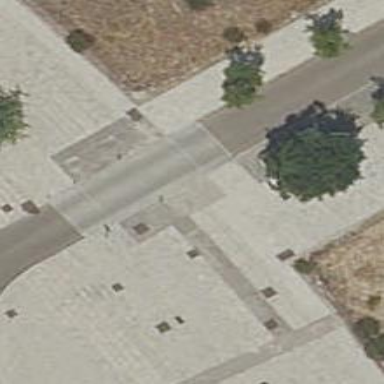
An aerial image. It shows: Uncontrolled road crossing.